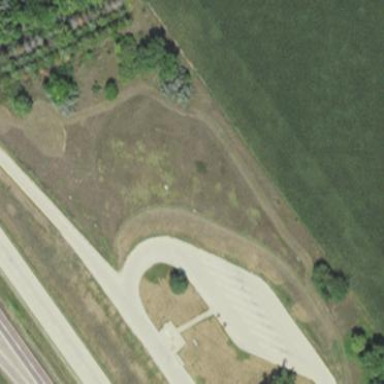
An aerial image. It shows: Rest area along the road.